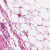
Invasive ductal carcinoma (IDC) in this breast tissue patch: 0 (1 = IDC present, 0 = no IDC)